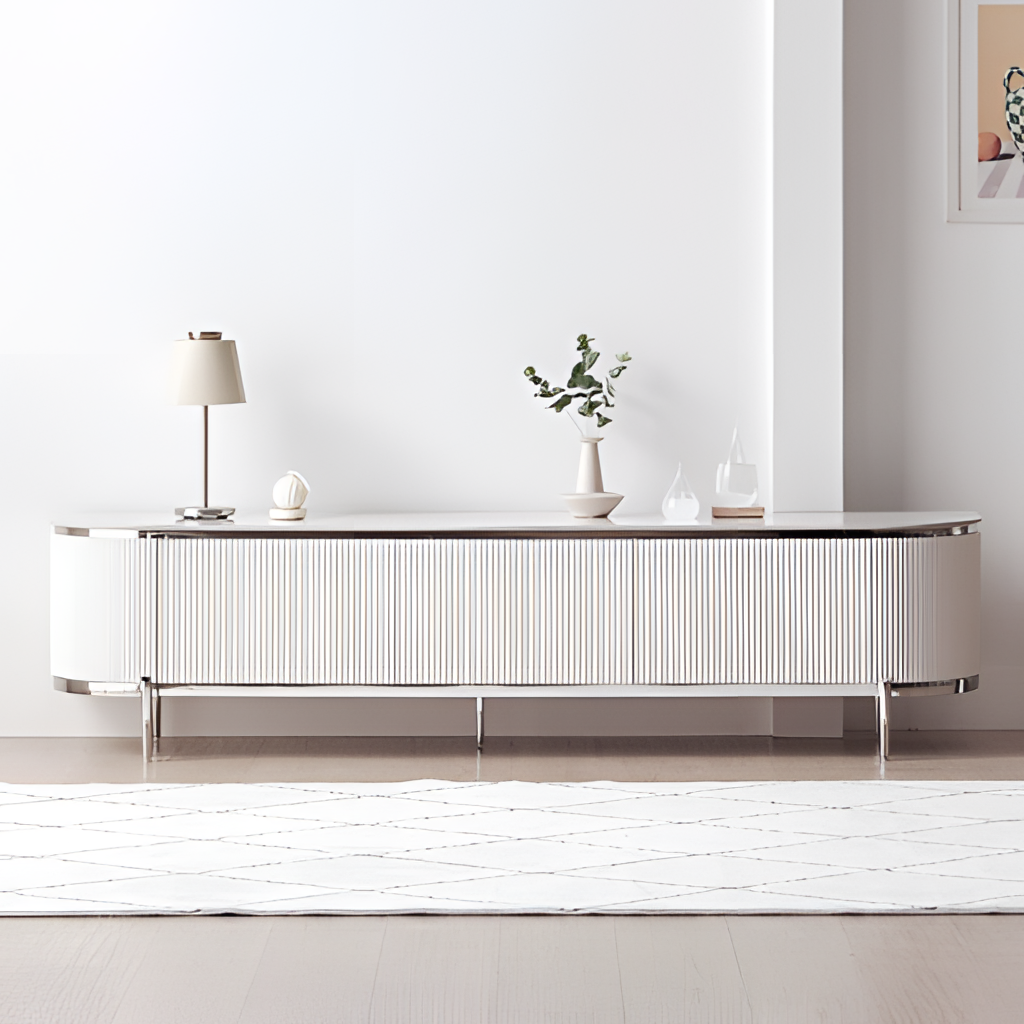
beige wood sideboard, living room, beige wood flooring, with plank pattern, contemporary, plaster wallpaper, with solid pattern